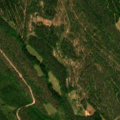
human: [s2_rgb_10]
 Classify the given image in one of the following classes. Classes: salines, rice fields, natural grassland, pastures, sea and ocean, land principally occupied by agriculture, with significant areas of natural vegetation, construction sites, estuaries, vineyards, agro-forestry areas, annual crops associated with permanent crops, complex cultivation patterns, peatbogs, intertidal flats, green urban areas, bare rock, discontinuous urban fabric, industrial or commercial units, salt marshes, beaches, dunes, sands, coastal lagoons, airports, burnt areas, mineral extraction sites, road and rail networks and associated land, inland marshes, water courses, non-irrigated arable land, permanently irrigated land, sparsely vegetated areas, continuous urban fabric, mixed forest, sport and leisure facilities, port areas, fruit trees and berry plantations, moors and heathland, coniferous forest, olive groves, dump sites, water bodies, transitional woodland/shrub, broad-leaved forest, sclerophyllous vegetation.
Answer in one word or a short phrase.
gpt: coniferous forest, mixed forest, transitional woodland/shrub